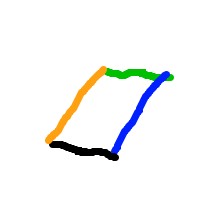
Shape: parallelogram